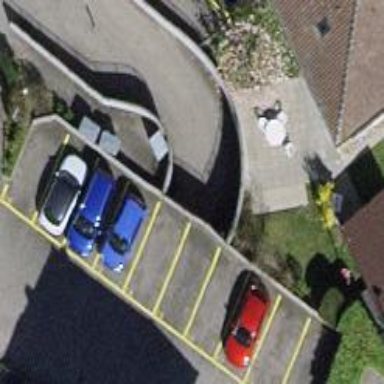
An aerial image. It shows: Parking area.